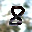
Label: 8